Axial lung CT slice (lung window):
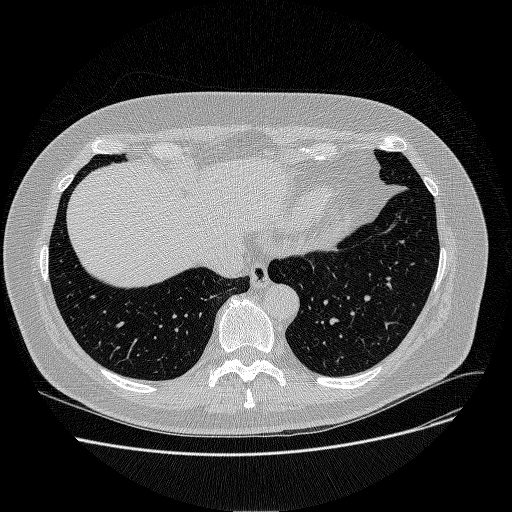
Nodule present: no